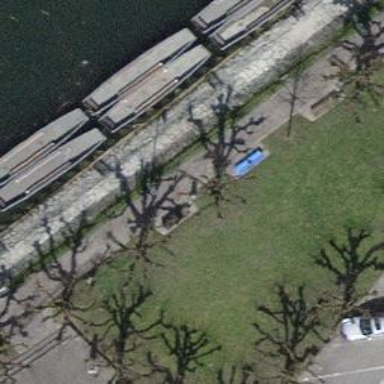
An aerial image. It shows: Brown bench.